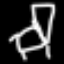
Label: chair